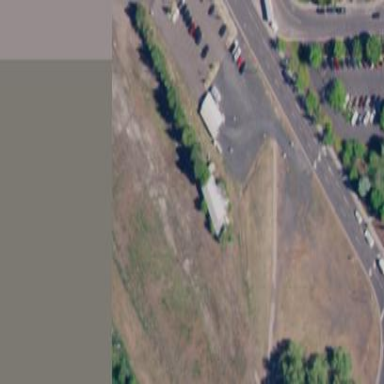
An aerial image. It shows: Parking area with Asphalt and gravel surface.